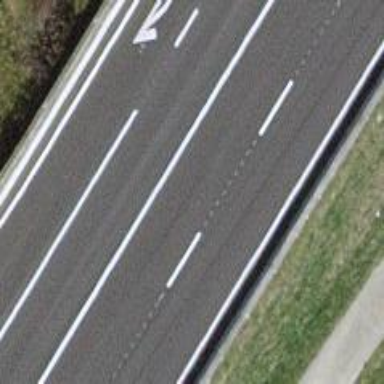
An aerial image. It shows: Primary road with asphalt surface.